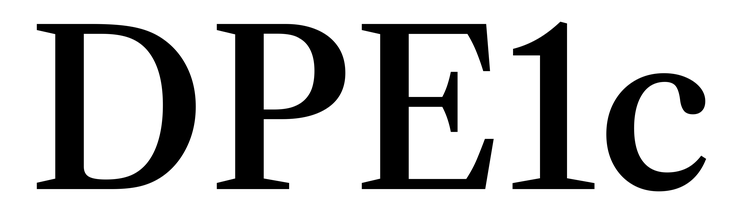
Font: LibreCaslonText_Medium